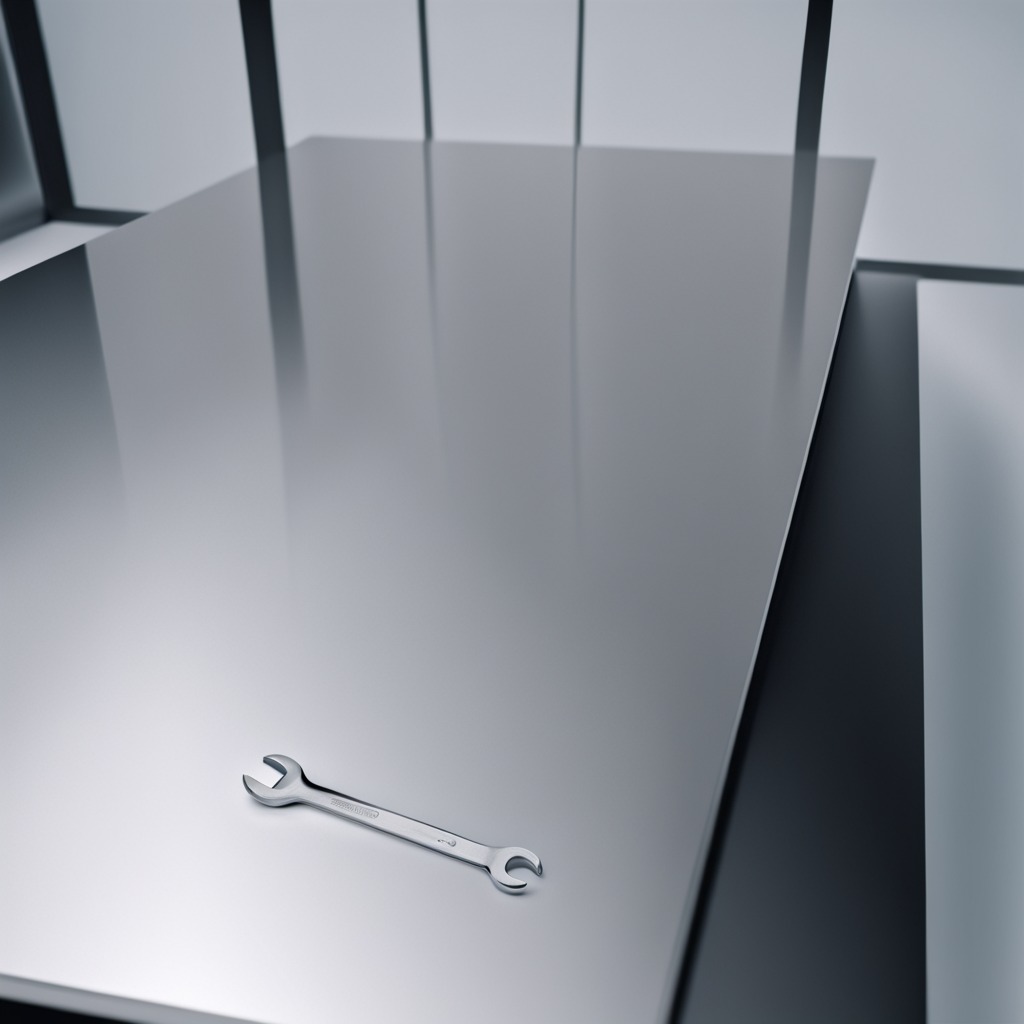
An wrench is lying on the stainless steel table in a high-end prototyping lab.